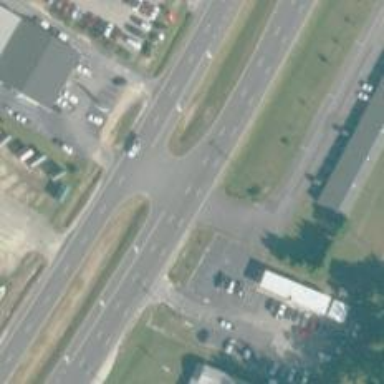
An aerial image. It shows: Trunk link highway.